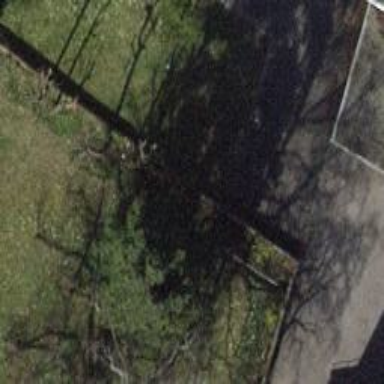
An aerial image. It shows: Deciduous broadleaved tree in garden.